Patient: sex F, age 35
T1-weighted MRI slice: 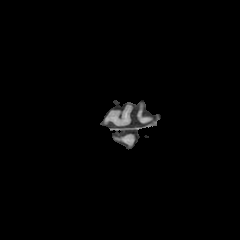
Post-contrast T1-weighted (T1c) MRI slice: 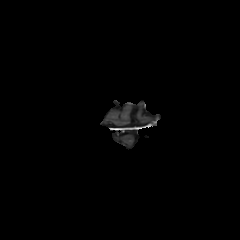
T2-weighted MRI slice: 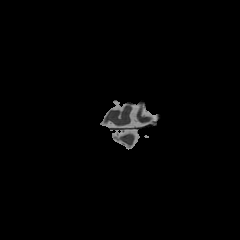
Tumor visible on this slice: no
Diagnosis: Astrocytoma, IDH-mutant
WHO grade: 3